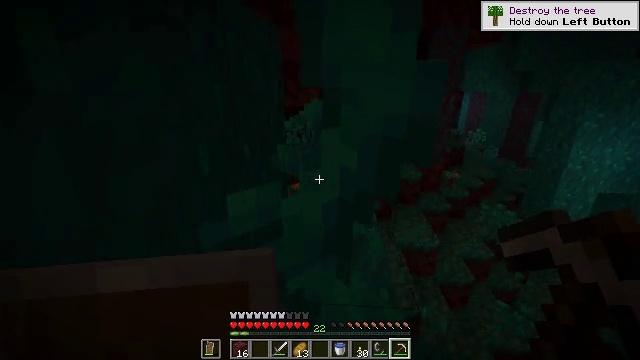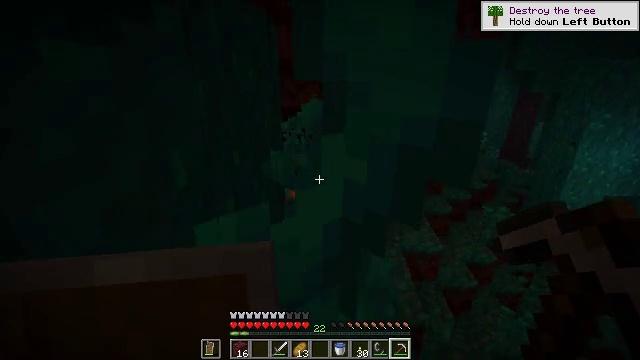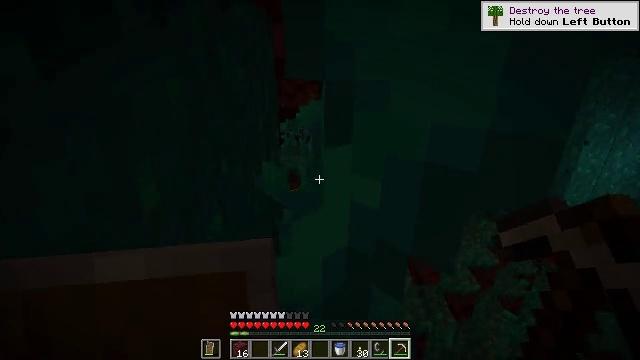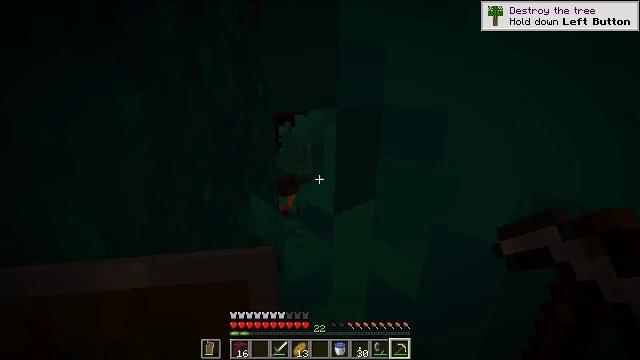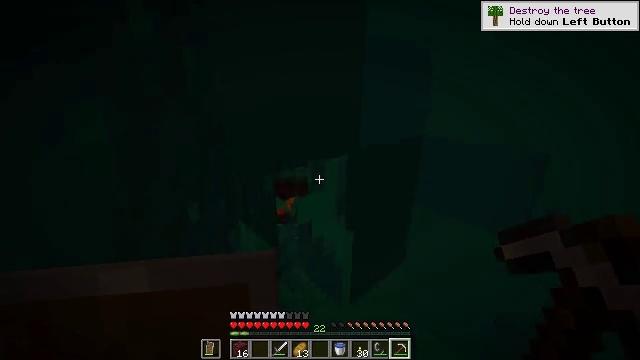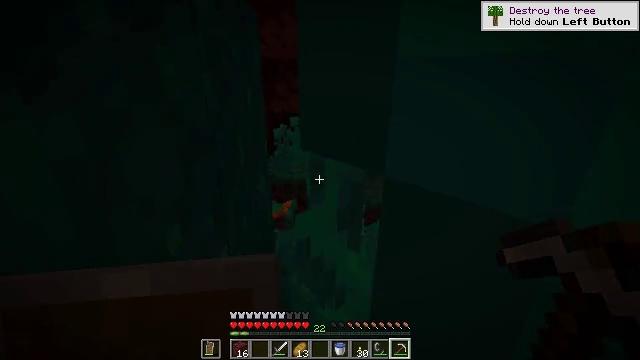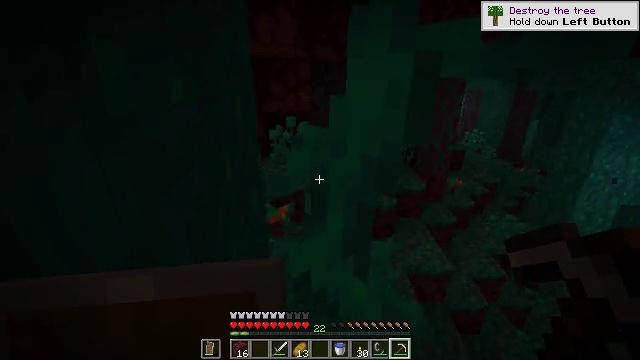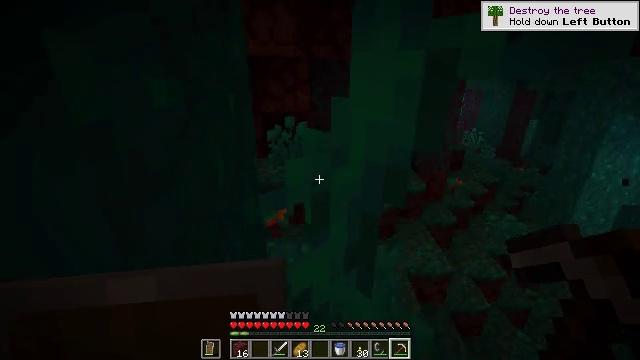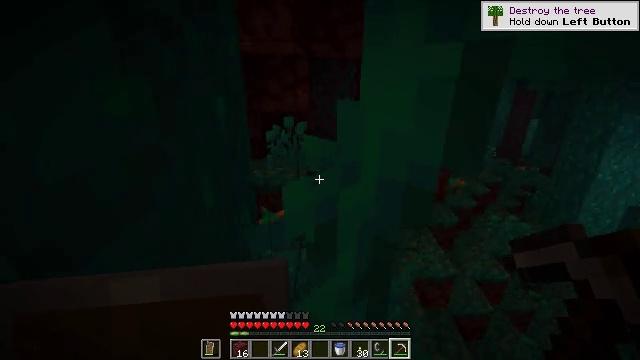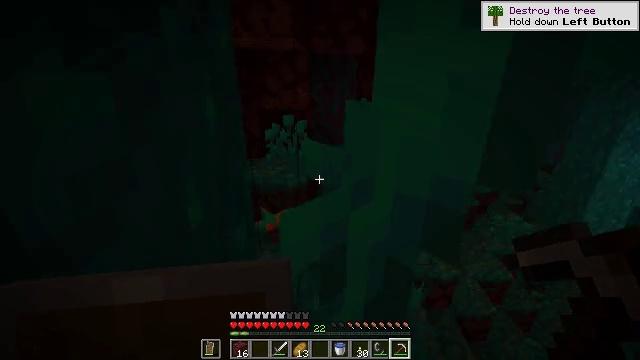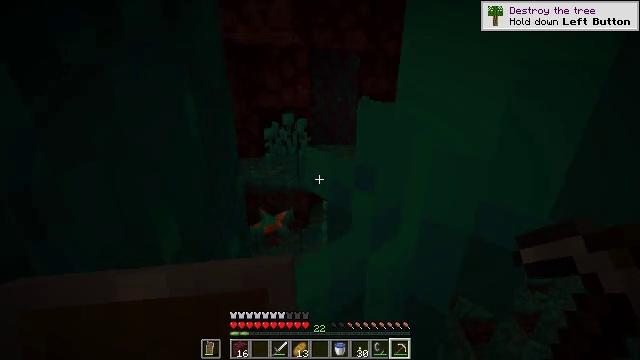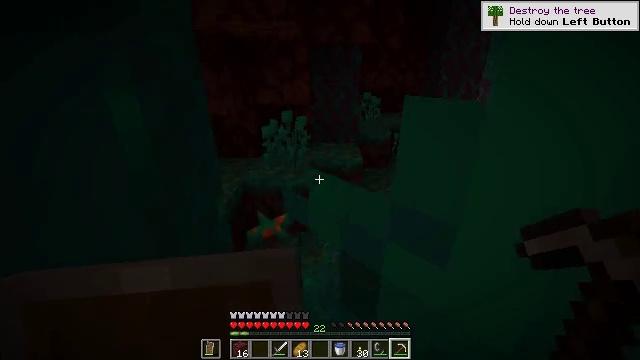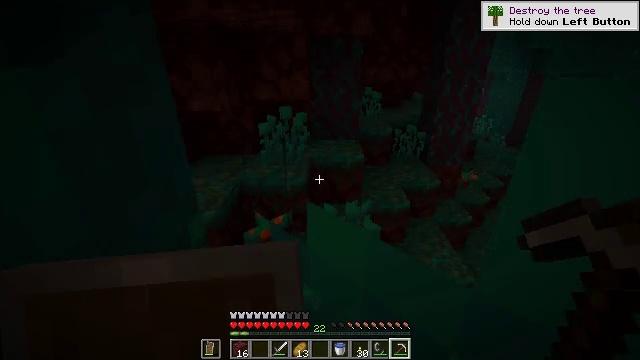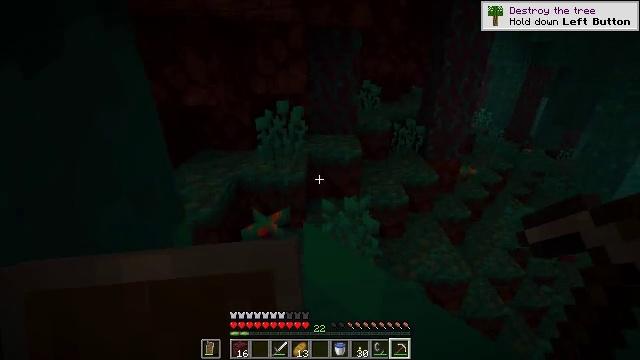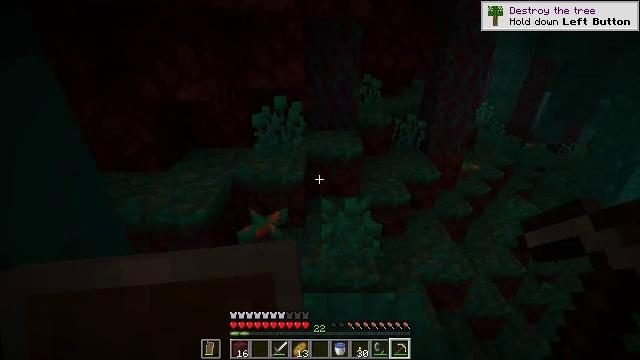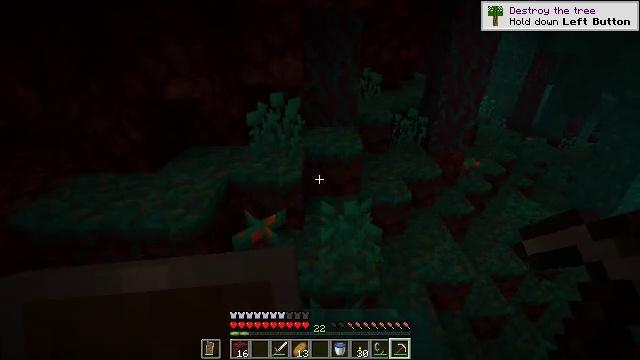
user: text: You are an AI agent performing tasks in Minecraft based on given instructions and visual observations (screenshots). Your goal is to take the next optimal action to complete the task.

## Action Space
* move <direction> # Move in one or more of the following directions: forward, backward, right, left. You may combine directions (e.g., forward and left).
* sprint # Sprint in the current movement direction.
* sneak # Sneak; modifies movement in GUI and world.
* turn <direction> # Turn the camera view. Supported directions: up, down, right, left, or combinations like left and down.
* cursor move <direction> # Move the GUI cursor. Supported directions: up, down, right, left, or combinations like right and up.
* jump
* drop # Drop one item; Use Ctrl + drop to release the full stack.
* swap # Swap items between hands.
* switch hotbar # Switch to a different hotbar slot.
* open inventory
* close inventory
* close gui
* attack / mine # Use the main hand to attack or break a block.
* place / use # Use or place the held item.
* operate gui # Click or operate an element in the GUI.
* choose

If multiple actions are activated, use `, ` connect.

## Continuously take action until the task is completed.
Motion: motion action
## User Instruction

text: Get warped nylium by digging.
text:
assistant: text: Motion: move forward
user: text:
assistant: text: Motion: move forward
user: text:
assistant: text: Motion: move forward
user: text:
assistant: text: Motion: move forward
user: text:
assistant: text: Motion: move forward
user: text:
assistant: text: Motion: move forward
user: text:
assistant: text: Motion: move forward
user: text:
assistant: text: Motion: move forward
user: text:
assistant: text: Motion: move forward
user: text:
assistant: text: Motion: move forward
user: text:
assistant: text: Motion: move forward
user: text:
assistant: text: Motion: move forward, turn down
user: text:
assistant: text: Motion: move forward, turn down
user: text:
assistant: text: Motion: move forward, turn down
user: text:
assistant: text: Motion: move forward, turn down
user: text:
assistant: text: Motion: move forward
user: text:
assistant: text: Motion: move forward, turn down
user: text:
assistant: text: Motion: move forward, turn down
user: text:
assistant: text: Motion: move forward
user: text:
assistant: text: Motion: move forward, turn down
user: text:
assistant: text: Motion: move forward
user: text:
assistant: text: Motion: move forward
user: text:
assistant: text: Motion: move forward
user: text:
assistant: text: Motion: move forward
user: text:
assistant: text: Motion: move forward
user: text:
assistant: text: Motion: move forward
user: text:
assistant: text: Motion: move forward, turn right
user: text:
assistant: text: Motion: move forward, turn right
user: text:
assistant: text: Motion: move forward, turn right
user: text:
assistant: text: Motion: move forward, turn right